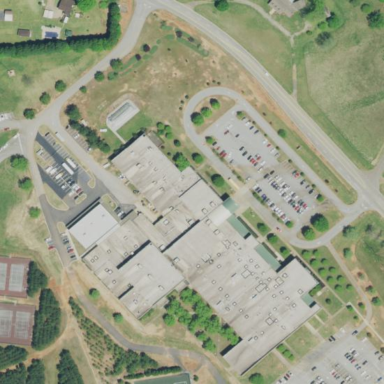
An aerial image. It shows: School building.